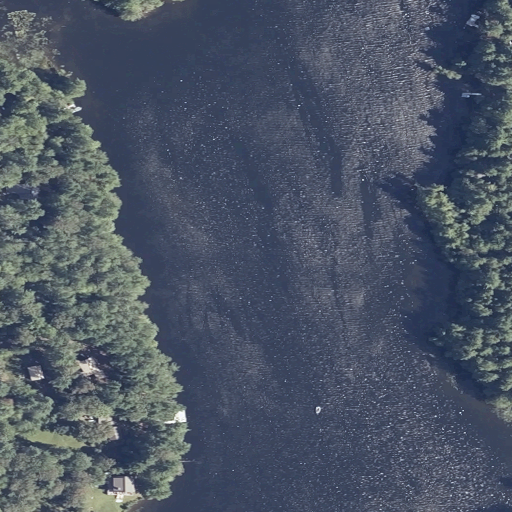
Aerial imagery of gap in Maine named The Narrows containing open water, evergreen forest, mixed forest, herbaceous wetlands, open development, and grassland